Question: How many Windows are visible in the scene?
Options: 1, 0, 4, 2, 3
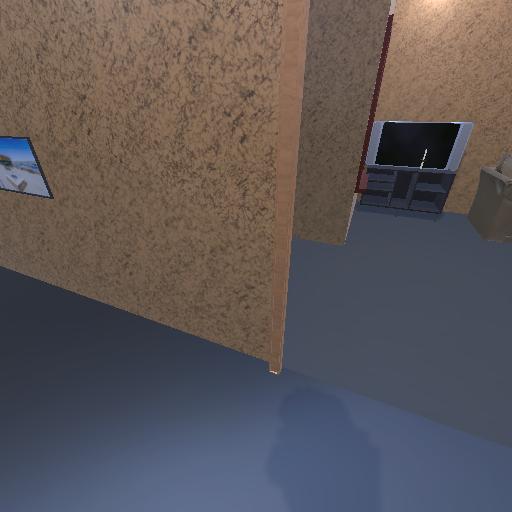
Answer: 1